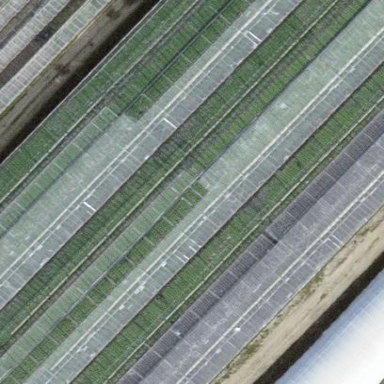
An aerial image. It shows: Greenhouse.